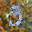
Label: 3